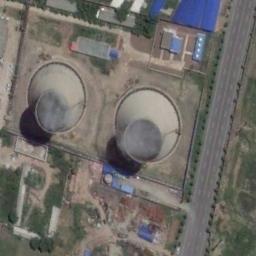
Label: thermal_power_station